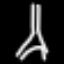
Label: The Eiffel Tower